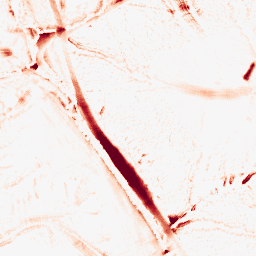
Category: morphological
Decomposition family: tophat
Decomposition parameters: size: 10
mode: white
Upsampling method: quintic
Upsampling parameters: scale: 8
Upsampling scale: 8